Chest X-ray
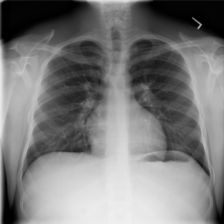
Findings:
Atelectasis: negative
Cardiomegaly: negative
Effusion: negative
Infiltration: negative
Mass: negative
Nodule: negative
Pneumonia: negative
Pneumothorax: negative
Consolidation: negative
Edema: negative
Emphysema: negative
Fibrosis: negative
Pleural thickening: negative
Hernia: negative